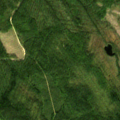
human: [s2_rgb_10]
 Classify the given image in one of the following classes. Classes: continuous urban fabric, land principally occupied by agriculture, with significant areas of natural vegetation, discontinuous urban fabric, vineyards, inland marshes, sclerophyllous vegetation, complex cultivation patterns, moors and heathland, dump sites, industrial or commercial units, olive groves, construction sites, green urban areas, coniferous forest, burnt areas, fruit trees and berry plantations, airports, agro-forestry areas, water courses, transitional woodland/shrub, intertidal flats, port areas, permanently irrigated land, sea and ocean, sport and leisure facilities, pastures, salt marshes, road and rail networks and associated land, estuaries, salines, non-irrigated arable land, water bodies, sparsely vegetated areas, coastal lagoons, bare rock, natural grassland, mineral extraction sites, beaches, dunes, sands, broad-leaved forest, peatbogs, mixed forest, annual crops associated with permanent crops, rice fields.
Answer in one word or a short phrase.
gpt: coniferous forest, transitional woodland/shrub